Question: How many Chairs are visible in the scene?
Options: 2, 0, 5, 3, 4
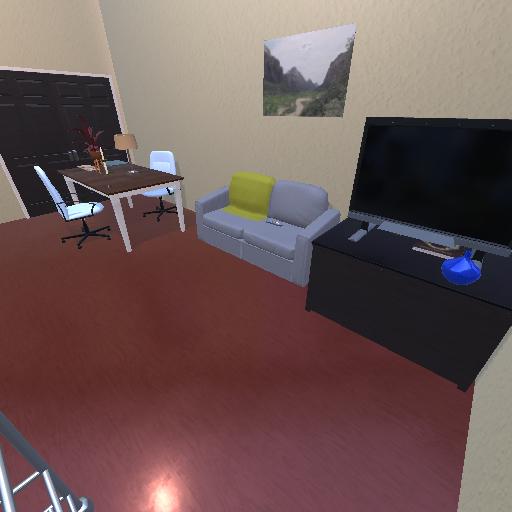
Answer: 2